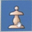
Piece: wP